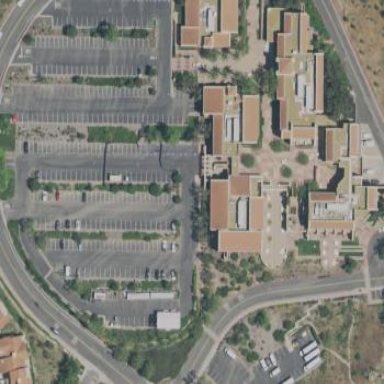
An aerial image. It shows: College building.